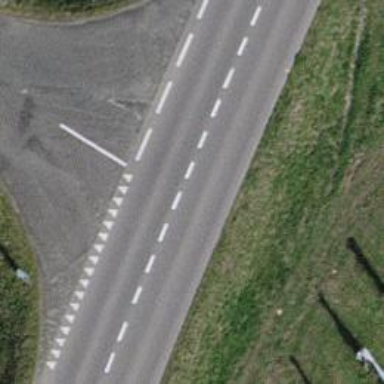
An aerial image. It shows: Secondary road with shared lane for cyclists.